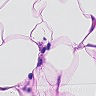
Metastatic tissue present: no